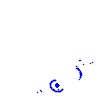
Particle: proton